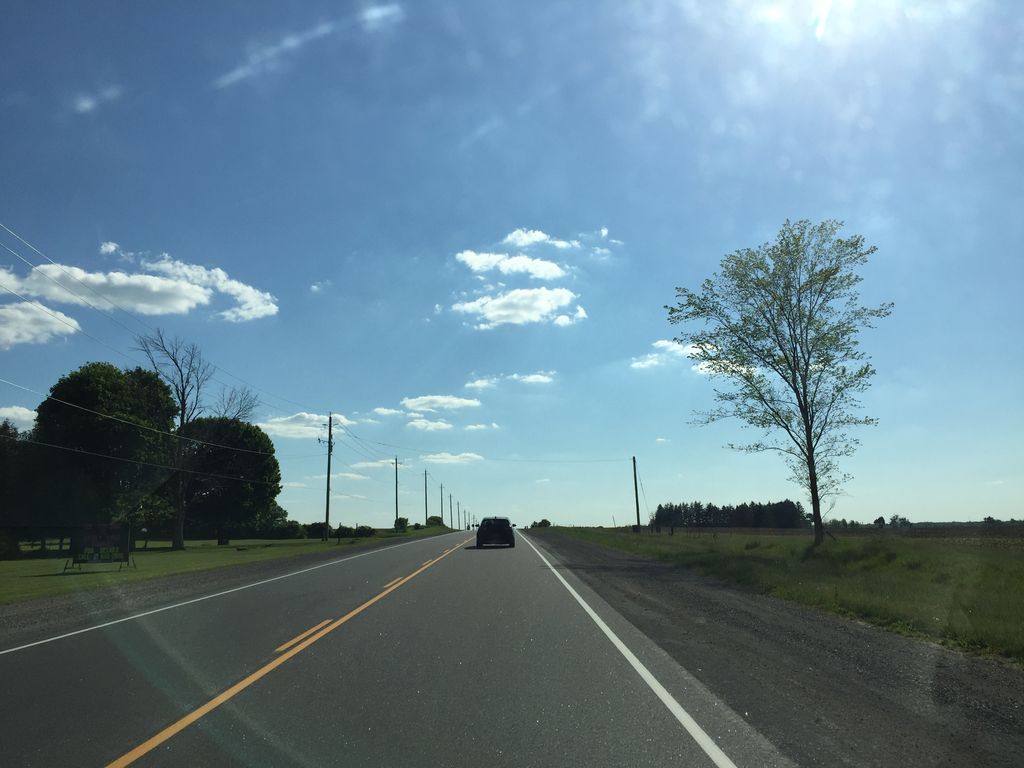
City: kitchener-waterloo